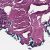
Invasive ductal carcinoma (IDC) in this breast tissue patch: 0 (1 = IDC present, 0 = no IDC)